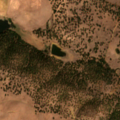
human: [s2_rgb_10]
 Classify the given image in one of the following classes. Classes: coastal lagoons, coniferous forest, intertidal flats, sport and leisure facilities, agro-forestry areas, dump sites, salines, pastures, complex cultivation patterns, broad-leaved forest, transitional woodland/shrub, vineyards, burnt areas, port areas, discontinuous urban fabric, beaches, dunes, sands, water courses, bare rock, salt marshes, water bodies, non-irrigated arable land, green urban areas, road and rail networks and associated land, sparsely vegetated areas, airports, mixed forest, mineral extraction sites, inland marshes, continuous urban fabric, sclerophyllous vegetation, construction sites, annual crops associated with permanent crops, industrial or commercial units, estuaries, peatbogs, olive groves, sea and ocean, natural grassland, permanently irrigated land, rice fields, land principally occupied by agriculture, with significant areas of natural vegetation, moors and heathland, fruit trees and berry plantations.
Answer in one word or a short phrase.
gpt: non-irrigated arable land, permanently irrigated land, agro-forestry areas